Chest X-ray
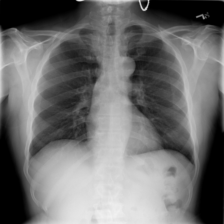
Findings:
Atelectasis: negative
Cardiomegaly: negative
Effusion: negative
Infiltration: negative
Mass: negative
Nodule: negative
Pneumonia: negative
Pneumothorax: negative
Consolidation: negative
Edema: negative
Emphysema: negative
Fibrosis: negative
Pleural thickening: negative
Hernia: negative